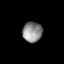
Tissue: lung
Cell type: Epithelial cells
Senescence score: 0.1747
Nuclear area (px): 386
Mean DAPI intensity: 140.933